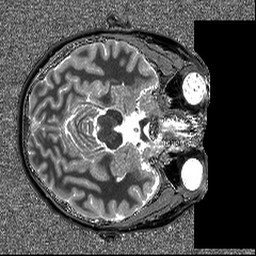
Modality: T1map
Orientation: axial
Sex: female